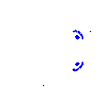
Particle: pion